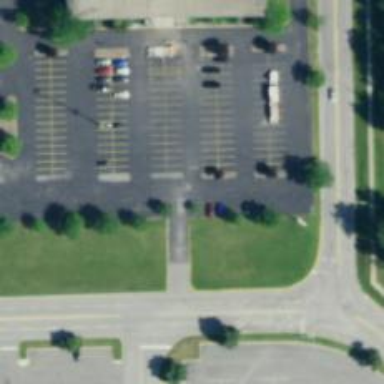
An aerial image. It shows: Asphalt road designated for service vehicles.